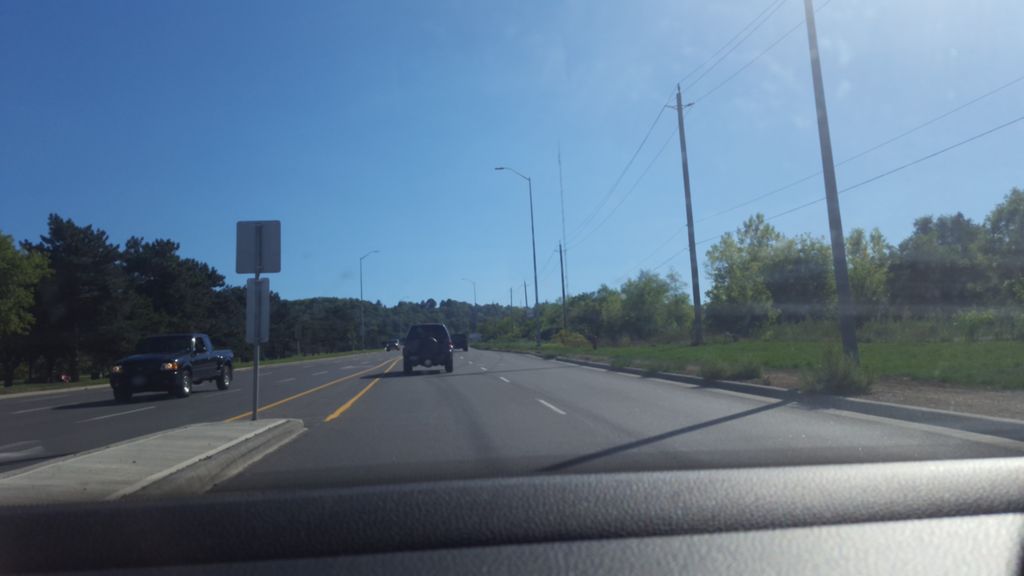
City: hamilton